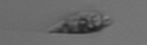
Label: Oxytoxum